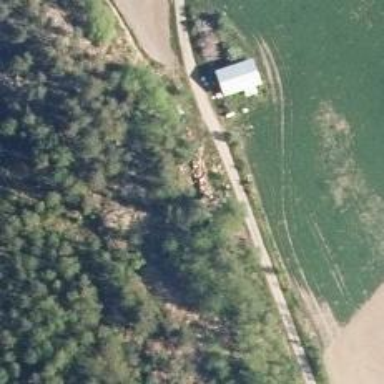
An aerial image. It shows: Track road.